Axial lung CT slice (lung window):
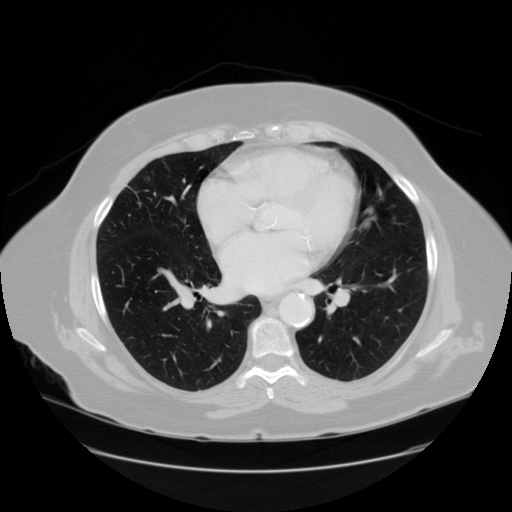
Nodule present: no